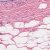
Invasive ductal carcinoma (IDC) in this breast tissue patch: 0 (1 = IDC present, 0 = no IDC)